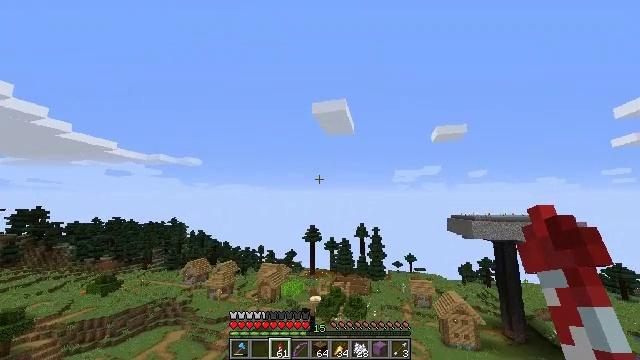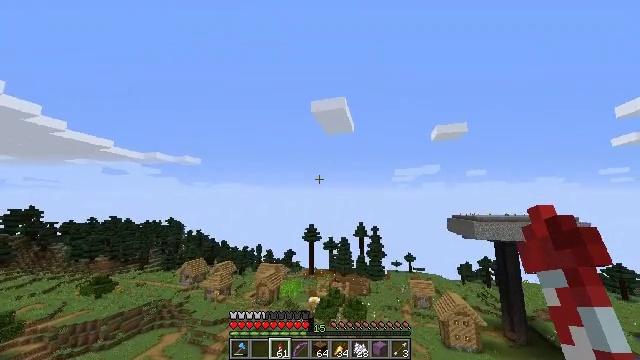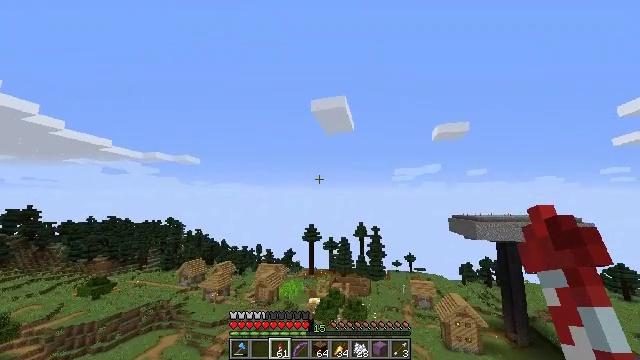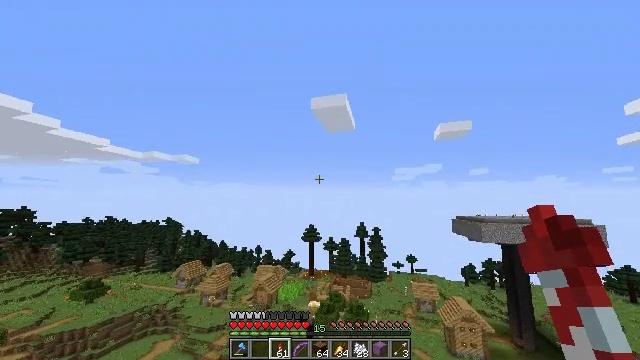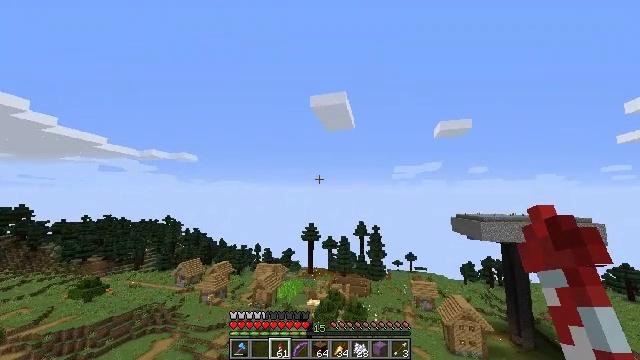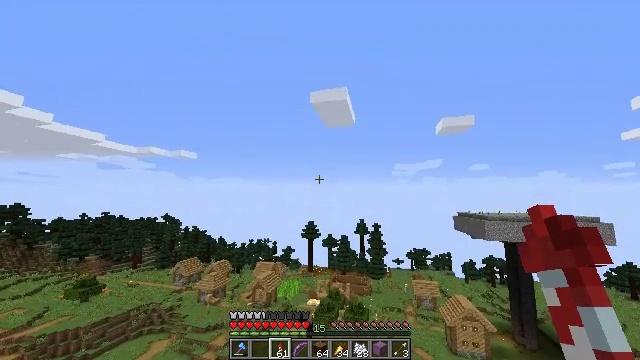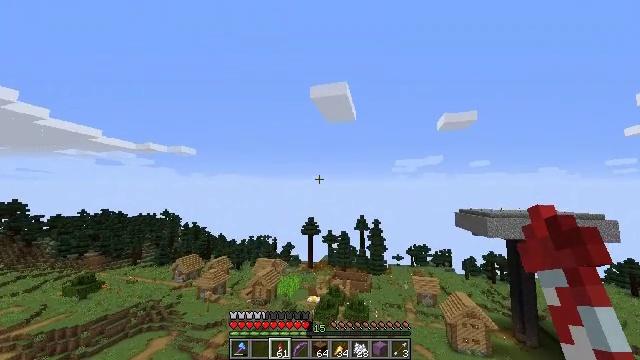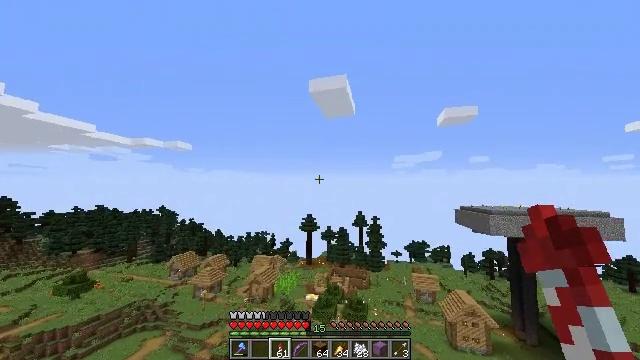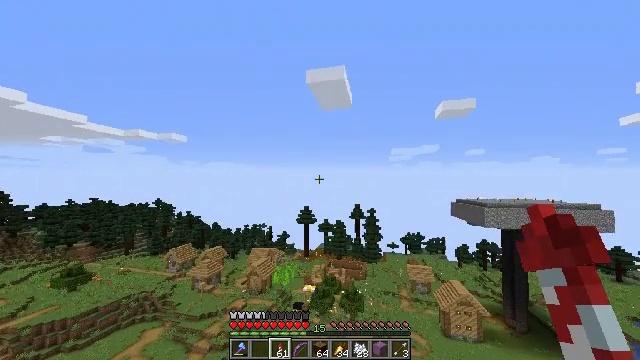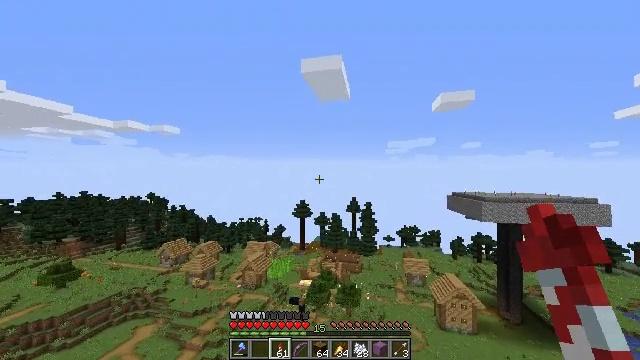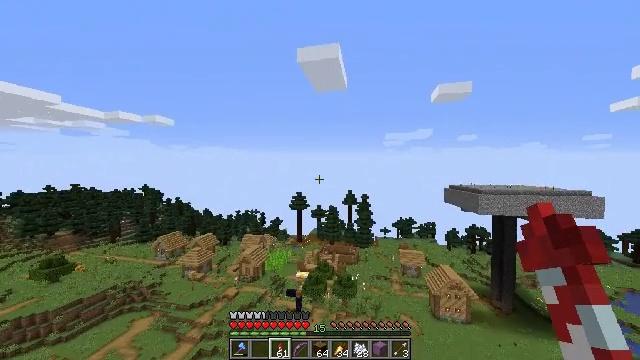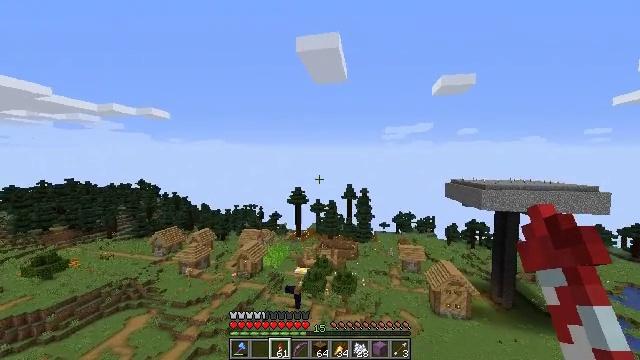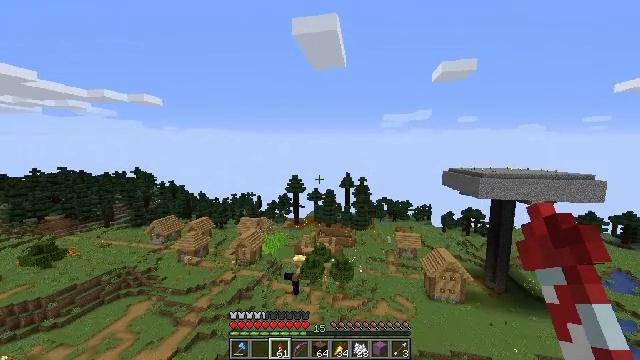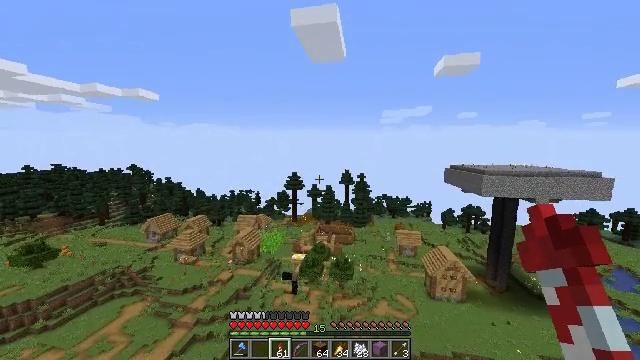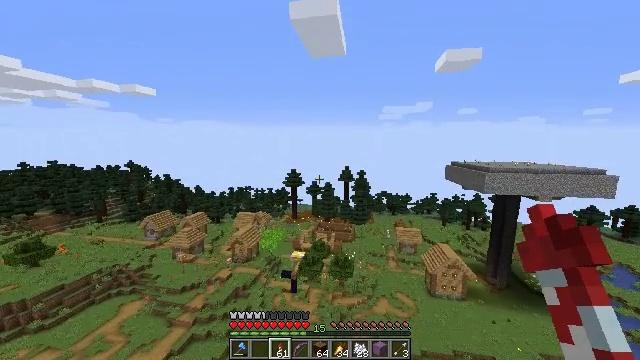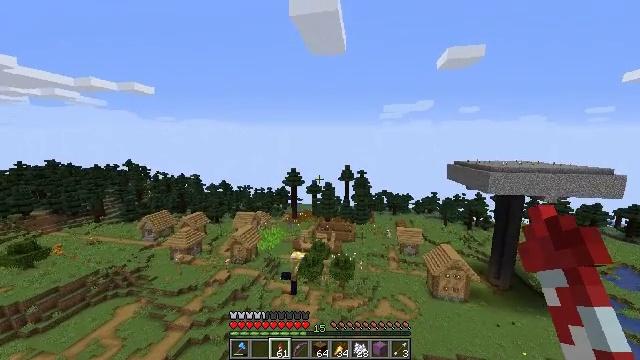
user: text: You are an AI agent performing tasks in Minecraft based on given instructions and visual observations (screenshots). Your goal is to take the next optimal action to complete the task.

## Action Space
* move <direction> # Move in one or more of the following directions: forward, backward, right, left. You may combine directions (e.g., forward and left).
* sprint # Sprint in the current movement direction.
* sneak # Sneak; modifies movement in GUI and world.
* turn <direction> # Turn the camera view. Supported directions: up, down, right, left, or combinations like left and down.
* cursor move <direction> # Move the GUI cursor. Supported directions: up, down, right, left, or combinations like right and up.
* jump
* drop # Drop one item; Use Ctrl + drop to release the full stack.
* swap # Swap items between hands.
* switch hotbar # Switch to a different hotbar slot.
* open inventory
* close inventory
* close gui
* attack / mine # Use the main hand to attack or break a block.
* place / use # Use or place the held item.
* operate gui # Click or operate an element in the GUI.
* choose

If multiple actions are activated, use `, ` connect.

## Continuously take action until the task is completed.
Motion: motion action
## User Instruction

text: Mine the lectern.
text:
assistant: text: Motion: move forward, sprint, jump
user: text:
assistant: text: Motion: move forward, sprint, jump
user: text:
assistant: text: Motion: move forward, sprint, jump
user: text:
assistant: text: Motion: move forward, sprint, jump
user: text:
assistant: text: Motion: move forward, sprint, jump
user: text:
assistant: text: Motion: move forward, sprint, turn down, jump
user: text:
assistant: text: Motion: move forward, sprint, turn down, jump
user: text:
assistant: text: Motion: move forward, sprint, turn down, jump
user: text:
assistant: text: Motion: move forward, sprint, turn right and down, jump
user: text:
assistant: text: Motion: move forward, sprint, turn down, jump
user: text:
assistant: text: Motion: move forward, sprint, turn down, jump
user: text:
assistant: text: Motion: move forward, sprint, turn down, jump
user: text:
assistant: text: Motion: move forward, sprint, turn down, jump
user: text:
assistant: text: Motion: move forward, sprint, jump
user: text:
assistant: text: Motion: move forward, sprint, jump
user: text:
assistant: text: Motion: move forward, sprint, jump
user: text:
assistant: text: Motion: move forward, sprint, jump
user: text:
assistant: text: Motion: move forward, sprint, jump
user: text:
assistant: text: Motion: move forward, sprint, jump
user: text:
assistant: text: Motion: move forward, sprint, jump
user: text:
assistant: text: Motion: move forward, sprint, jump
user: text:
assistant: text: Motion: move forward, sprint, turn down, jump
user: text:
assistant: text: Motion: move forward, sprint, jump
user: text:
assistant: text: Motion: move forward, sprint, jump
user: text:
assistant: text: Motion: move forward, sprint, jump
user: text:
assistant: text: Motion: move forward, sprint, jump
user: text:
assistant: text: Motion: move forward, sprint, jump
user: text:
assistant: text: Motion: move forward, sprint, turn right, jump
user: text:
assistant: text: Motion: move forward, sprint, turn right, jump
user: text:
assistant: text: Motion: move forward, sprint, turn right and down, jump